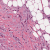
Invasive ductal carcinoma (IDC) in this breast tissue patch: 1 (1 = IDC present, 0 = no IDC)